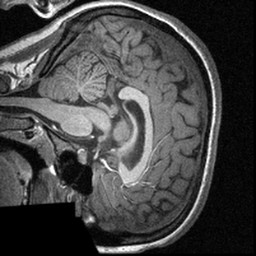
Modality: T1w
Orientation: sagittal
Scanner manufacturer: siemens
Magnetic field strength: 3 T
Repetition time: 1.57 s
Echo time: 0.00304 s